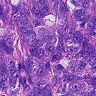
Metastatic tissue present: yes